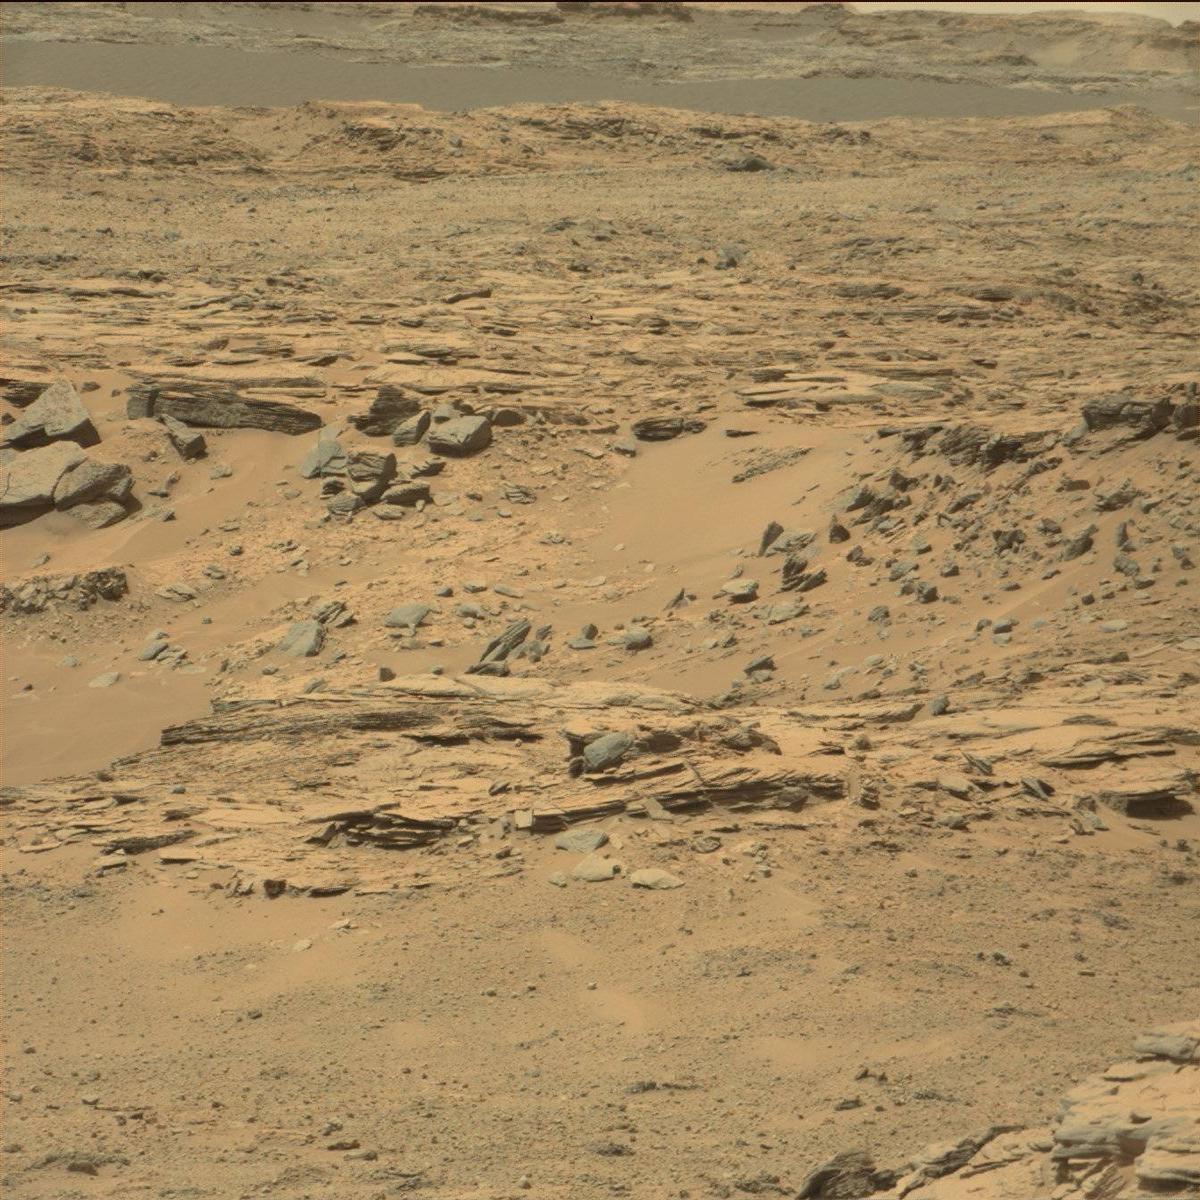
Terrain classes present: Bedrock, Ridge, Rock, Sand / Soil, Sky